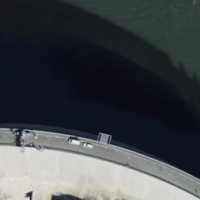
EUNIS habitat code: 14
Species observed at this site:
Certhia brachydactyla
Motacilla cinerea
Cyanistes caeruleus
Turdus philomelos
Anas platyrhynchos
Troglodytes troglodytes
Dendrocopos major
Fringilla coelebs
Regulus ignicapilla
Sylvia atricapilla
Ptyonoprogne rupestris
Columba palumbus
Turdus merula
Phalacrocorax carbo
Phylloscopus collybita
Circus aeruginosus
Larus michahellis
Parus major
Erithacus rubecula
Phoenicurus ochruros
Sitta europaea
Corvus corax
Motacilla alba
Delichon urbicum
Periparus ater